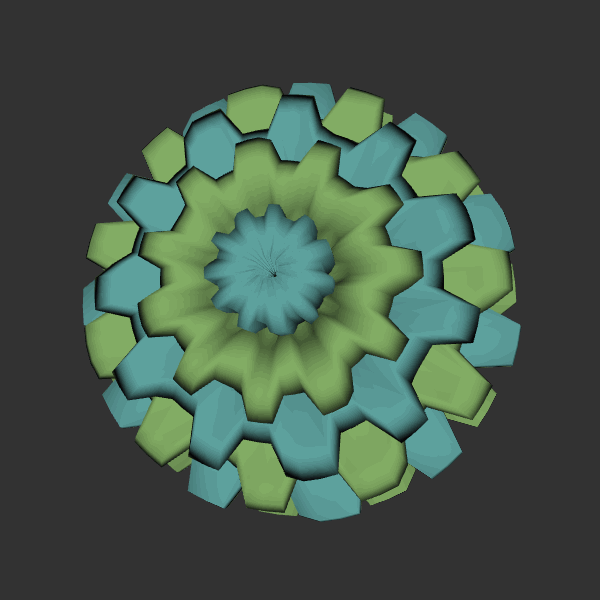
Background: dark